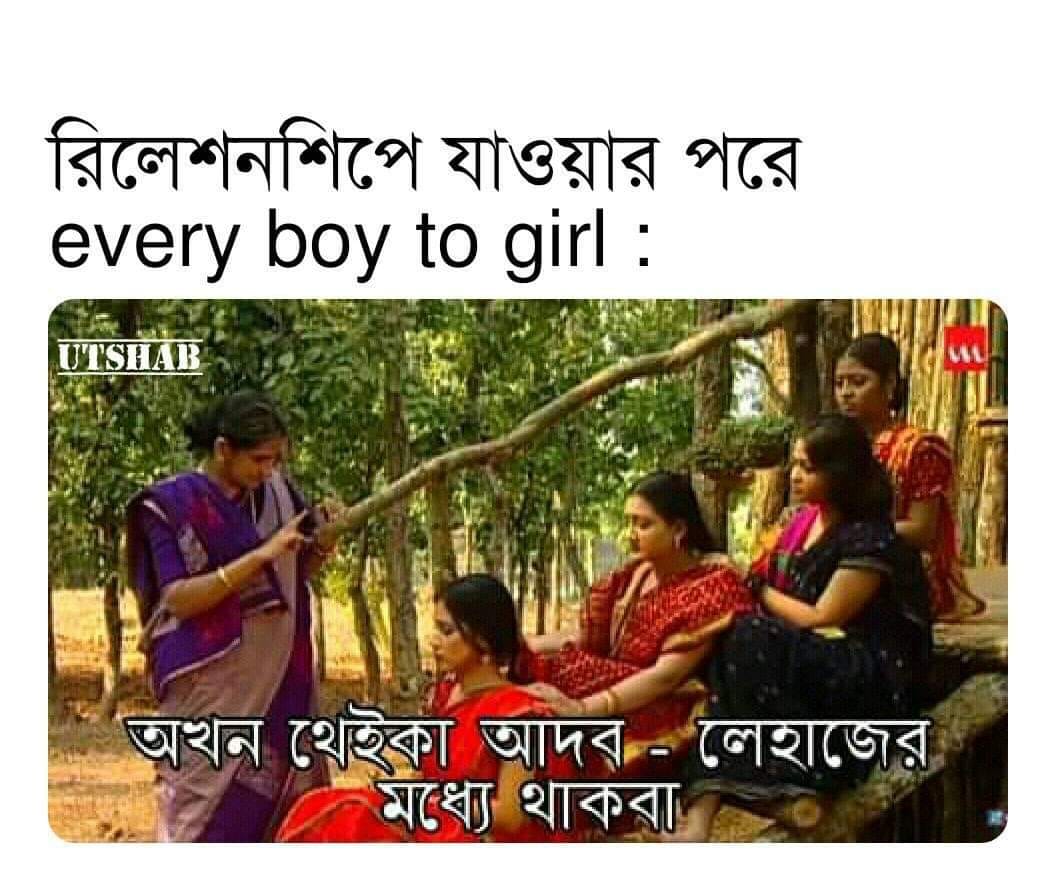
Caption: রিলেশনশিপে যাওয়ার পরে  every boy to girl :   অখন থেইকা আদব - লেহাজের মধ্যে থাকবা
Label: non-hate